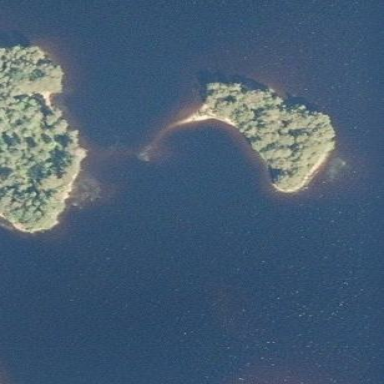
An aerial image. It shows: Islet covered with needle-leaved woodland.